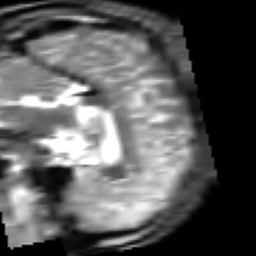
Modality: T2w
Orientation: sagittal